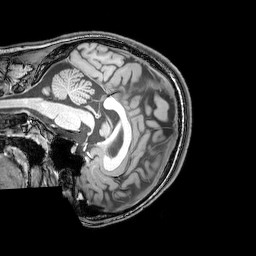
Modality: T1w
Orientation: sagittal
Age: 21
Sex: male
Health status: healthy
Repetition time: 0.081 s
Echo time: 0.037 s